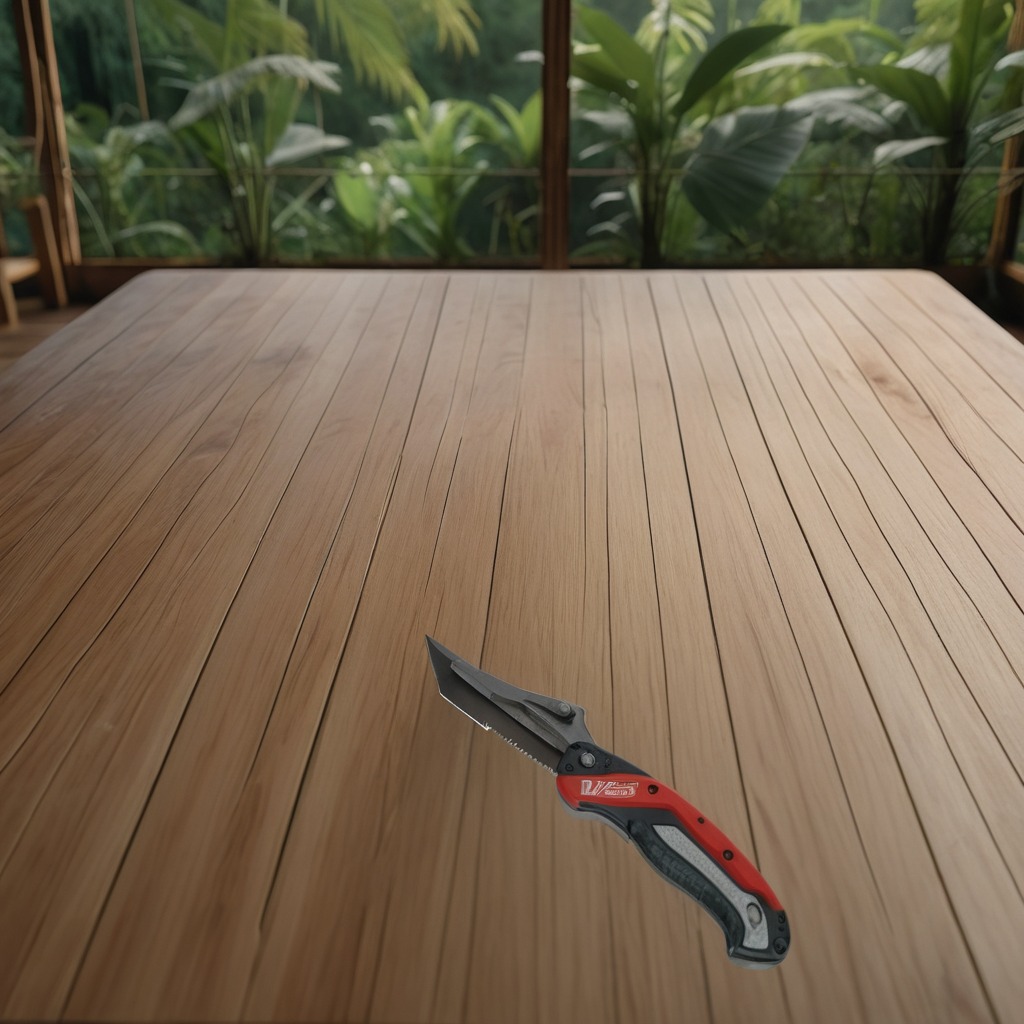
A utility knife is lying on a wooden table inside a jungle field workshop tent.